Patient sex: M
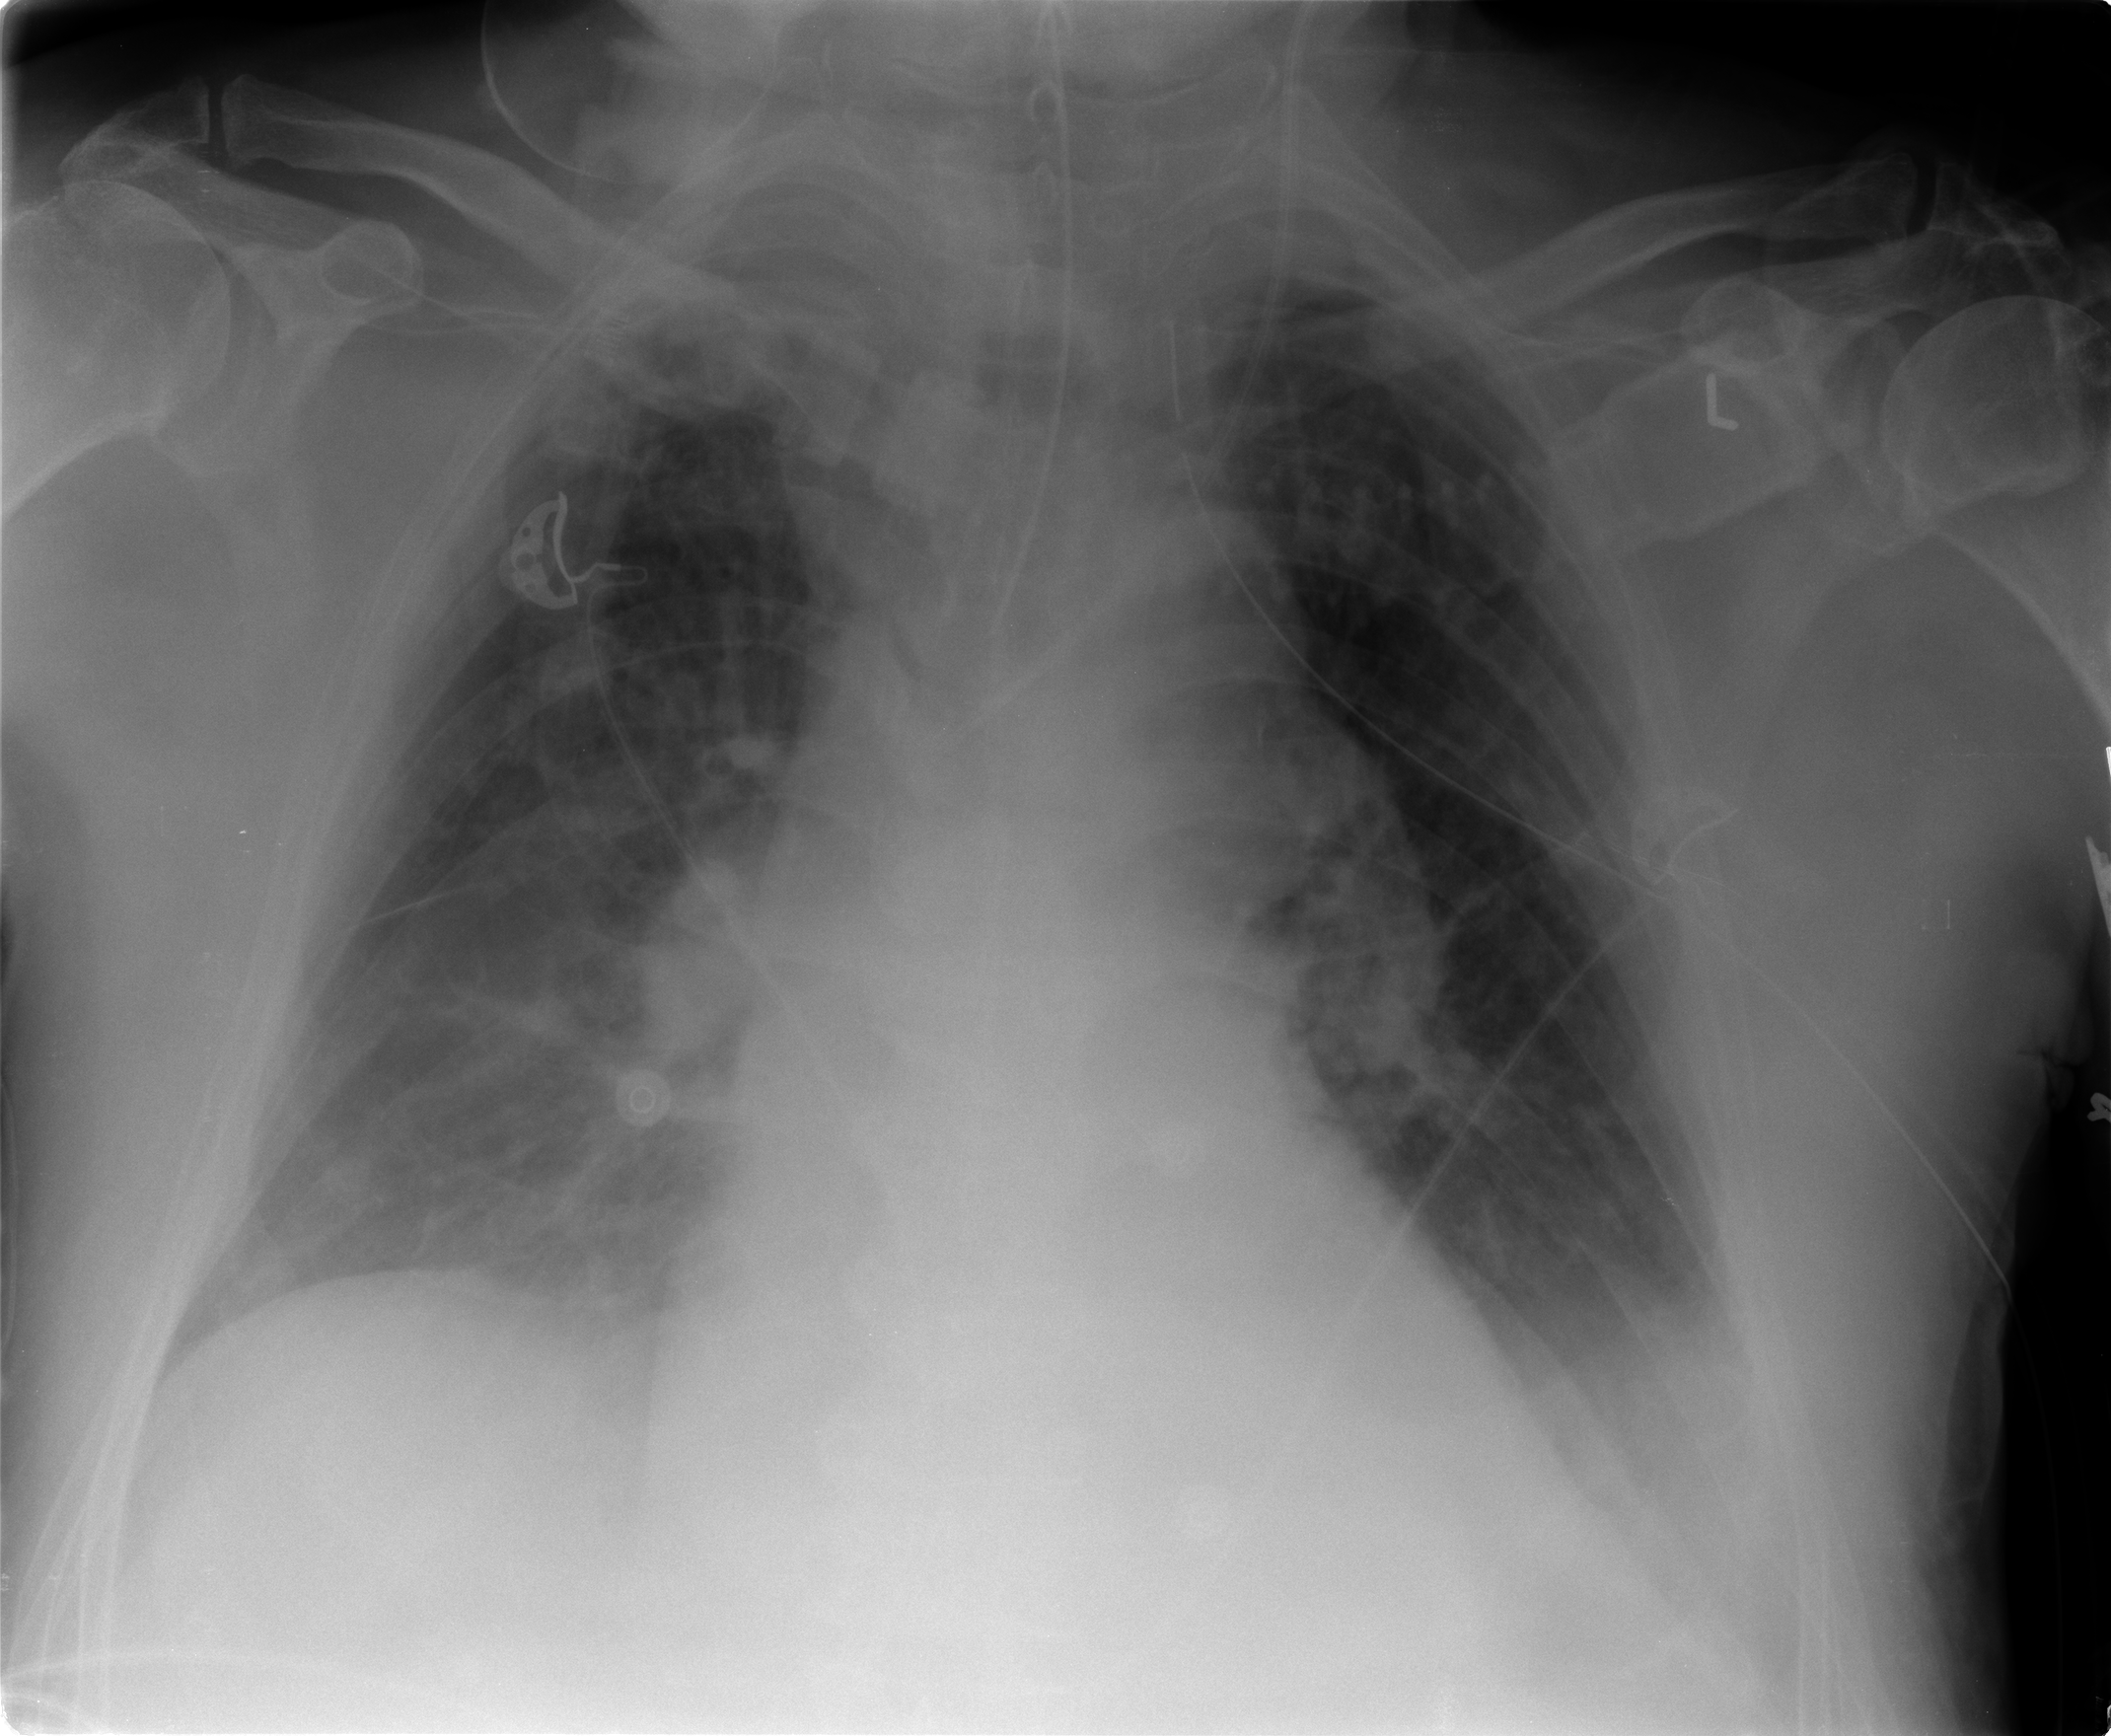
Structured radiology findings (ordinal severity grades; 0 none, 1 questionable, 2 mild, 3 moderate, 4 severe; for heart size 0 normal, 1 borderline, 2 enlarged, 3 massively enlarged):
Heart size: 2
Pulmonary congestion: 2
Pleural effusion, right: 0
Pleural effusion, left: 1
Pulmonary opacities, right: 1
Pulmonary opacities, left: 0
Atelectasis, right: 2
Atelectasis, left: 2